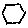
Label: hexagon